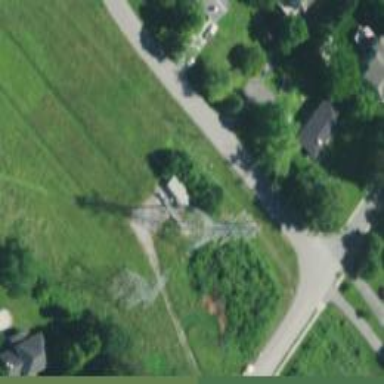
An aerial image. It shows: Communication mast tower.